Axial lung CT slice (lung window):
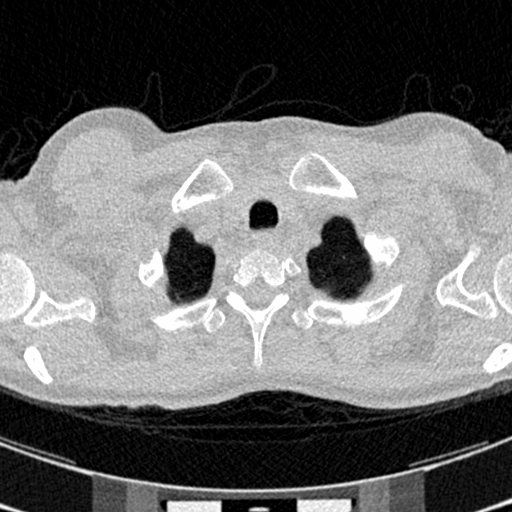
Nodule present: no